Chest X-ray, PA view. Patient: 50 years old, sex F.
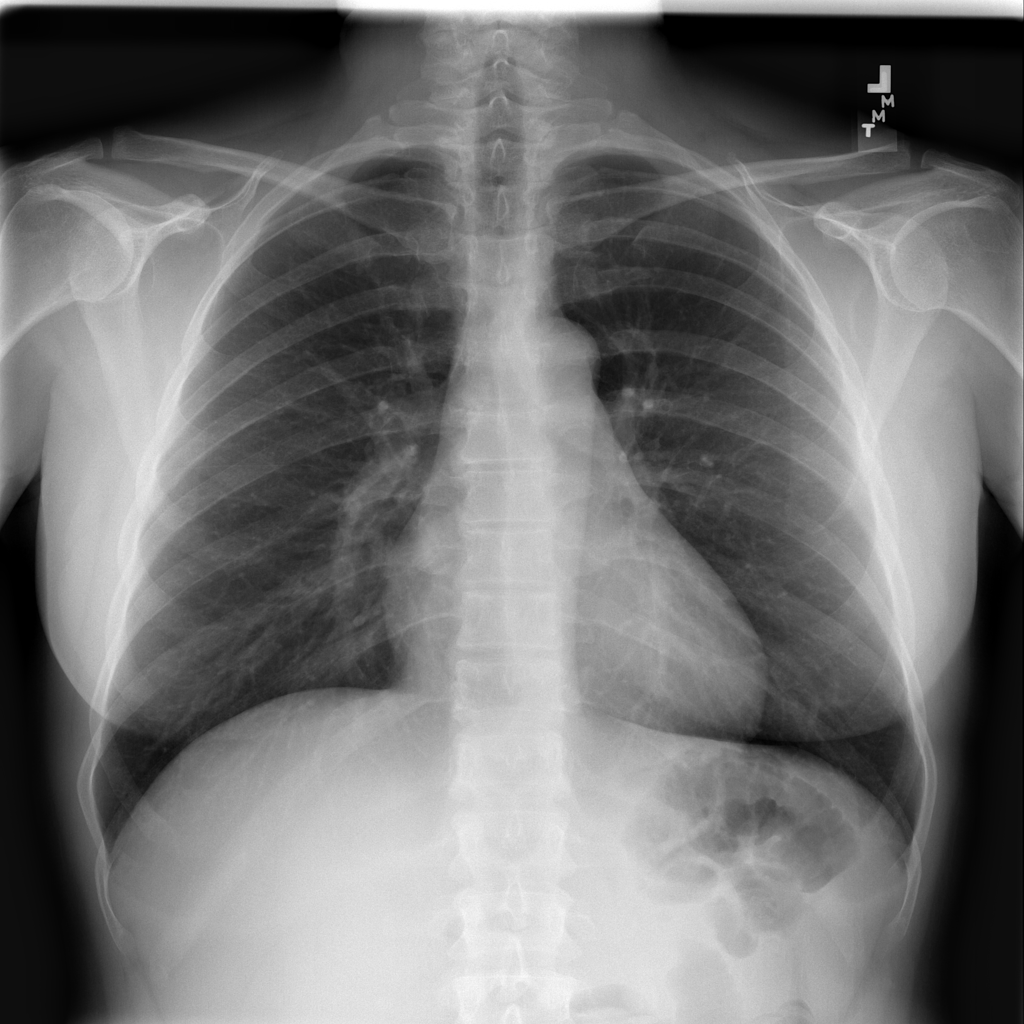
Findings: No Finding